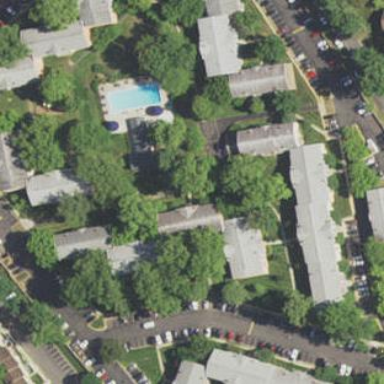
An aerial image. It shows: Residential area with apartments.